Question: What is the measurement shown in the image?
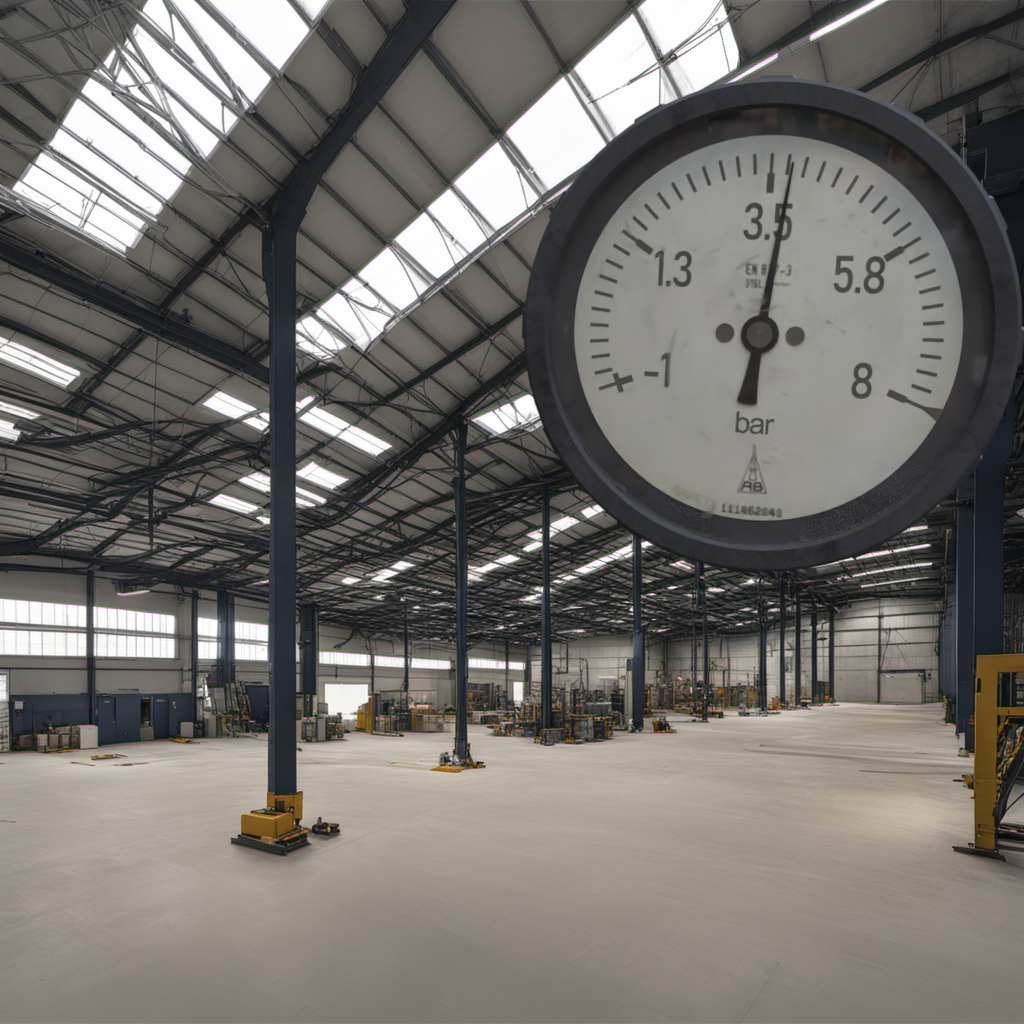
Answer: The result is 3.78
Question: What is the value range of this measurement?
Answer: The range is from -1 to 8
Question: What is the minimum and maximum value of this measurement?
Answer: The minimum value is -1 and the maximum value is 8